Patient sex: M
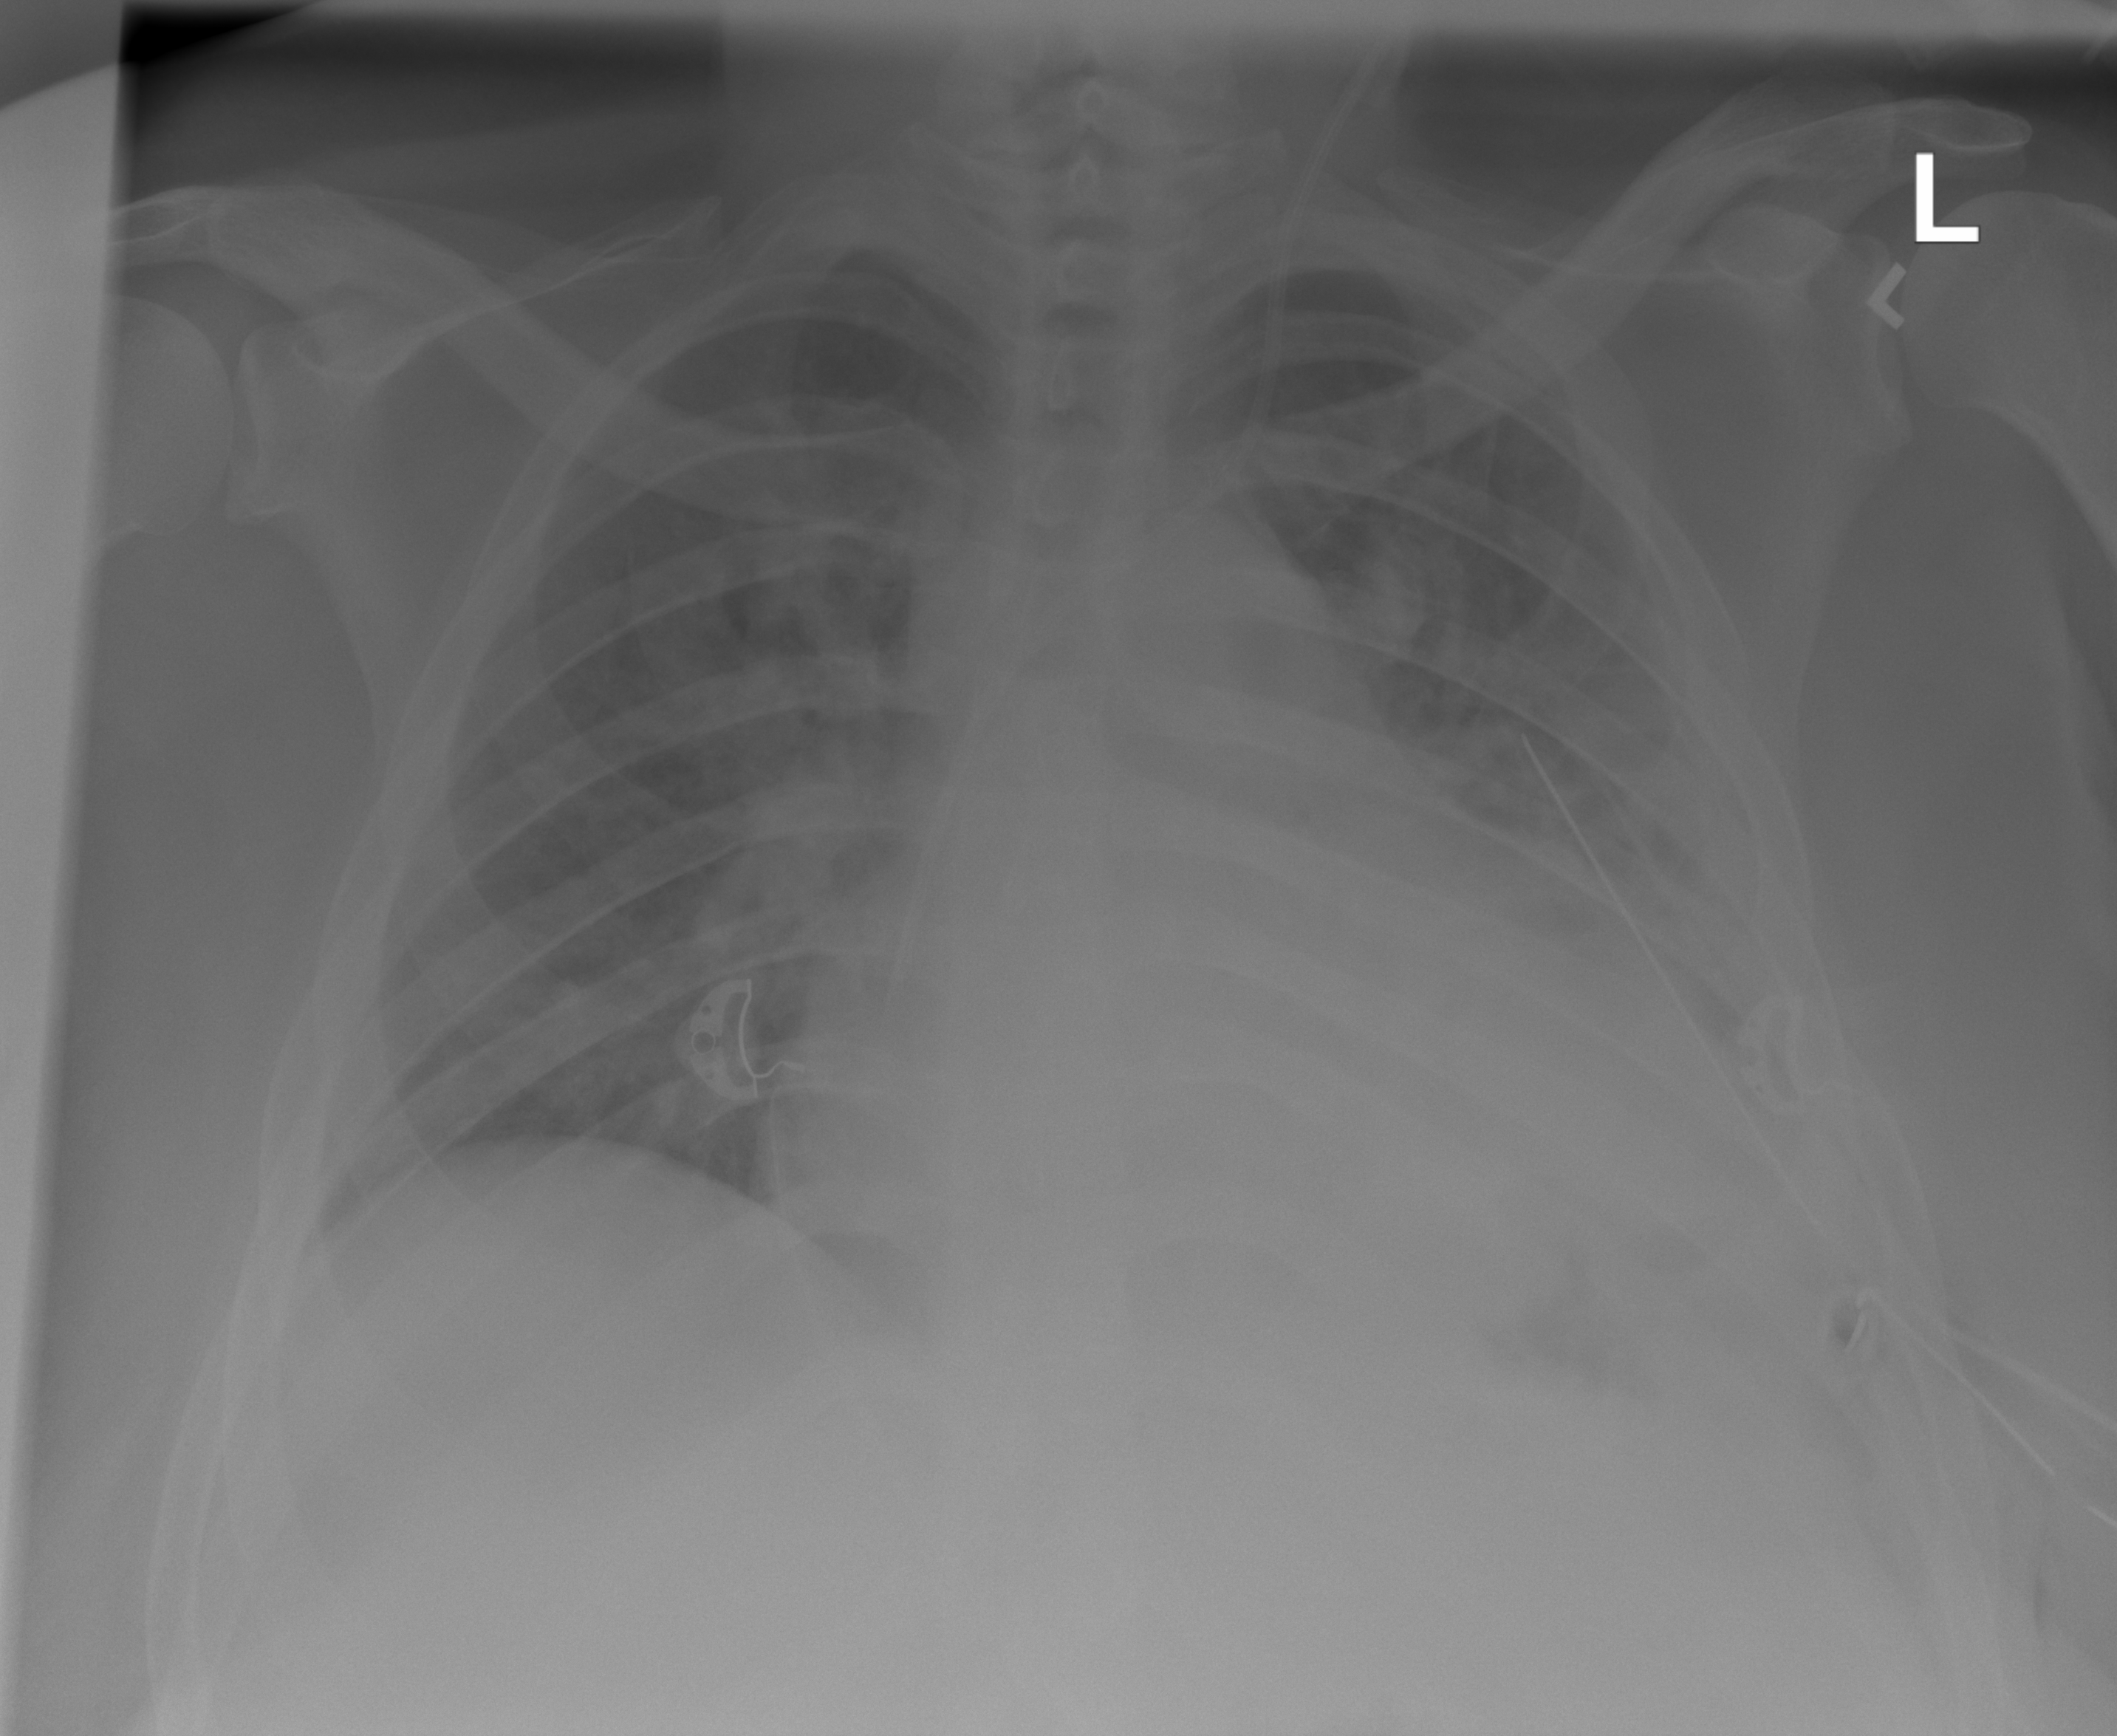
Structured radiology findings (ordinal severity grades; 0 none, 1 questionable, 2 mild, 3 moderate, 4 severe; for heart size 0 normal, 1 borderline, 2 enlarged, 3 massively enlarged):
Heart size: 3
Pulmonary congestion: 2
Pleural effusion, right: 0
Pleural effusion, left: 3
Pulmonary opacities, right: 0
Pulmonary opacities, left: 1
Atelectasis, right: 1
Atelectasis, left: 2